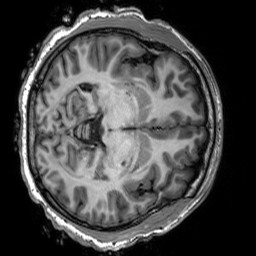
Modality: T1w
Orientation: axial
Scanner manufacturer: siemens
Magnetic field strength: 3 T
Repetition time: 2.3 s
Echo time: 0.00302 s